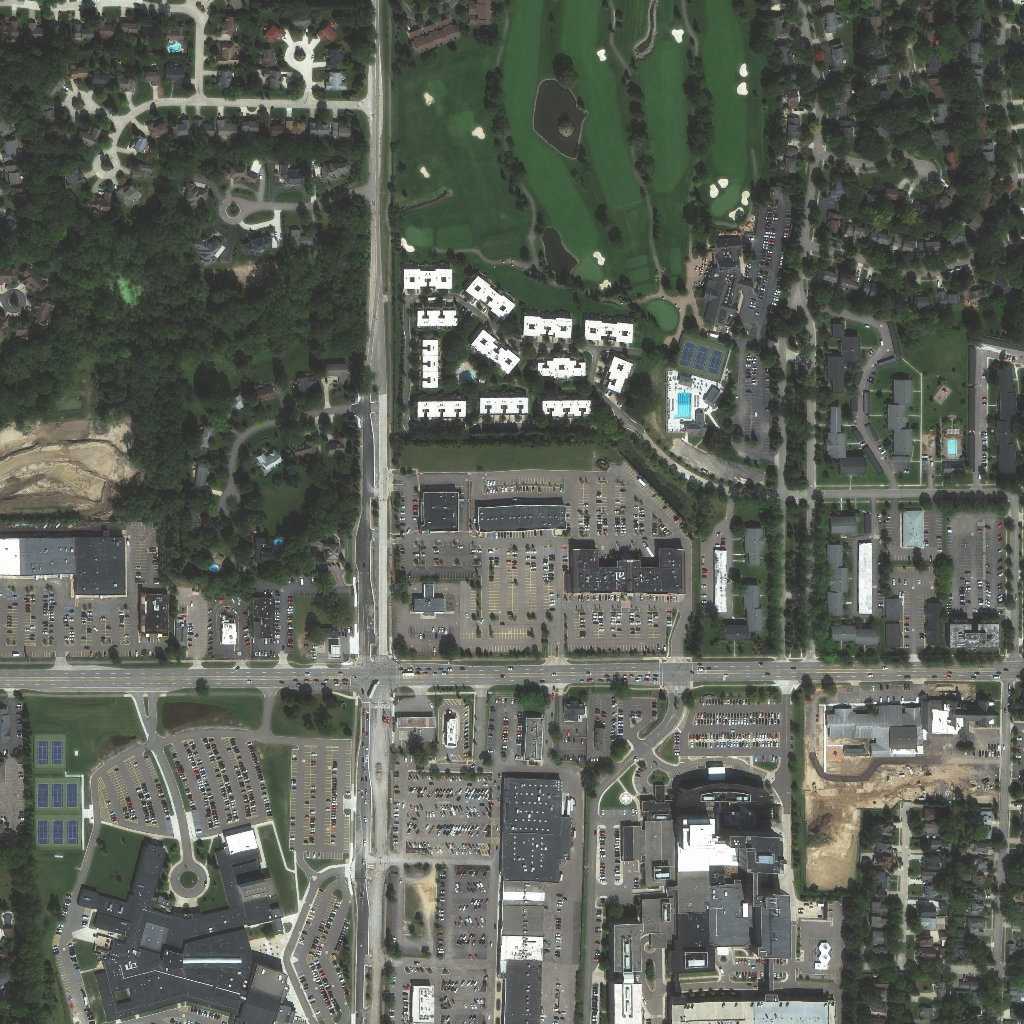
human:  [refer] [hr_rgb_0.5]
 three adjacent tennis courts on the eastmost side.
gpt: <box>[[65, 32, 71, 37, 0]]</box>